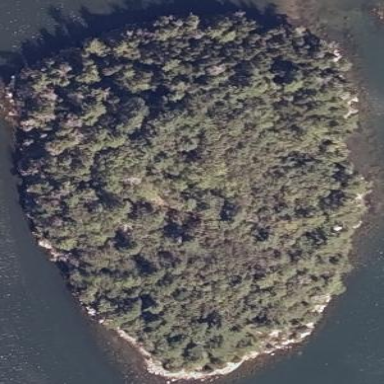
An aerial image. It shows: Island with natural coastline.